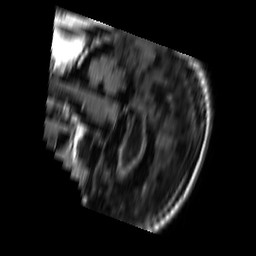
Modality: FLAIR
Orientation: sagittal
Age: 73
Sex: male
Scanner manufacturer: philips
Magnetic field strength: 1.5 T
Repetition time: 6 s
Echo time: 0.12 s